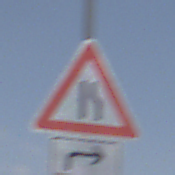
Verkehrszeichen: EinseitigVerengteFahrbahnRechts
Zusatzzeichen unten: RichtungsangabeDurchPfeile5
Umgebung: Outdoor, Nature
Tageszeit: Midday
Wetter: PartlyCloudy
Licht: Natural
Jahreszeit: NotSpecified
Kontrast: HighContrast